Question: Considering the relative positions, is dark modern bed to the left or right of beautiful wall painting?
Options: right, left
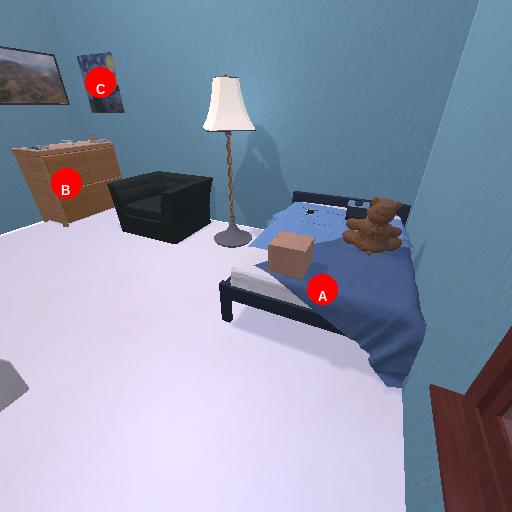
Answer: right